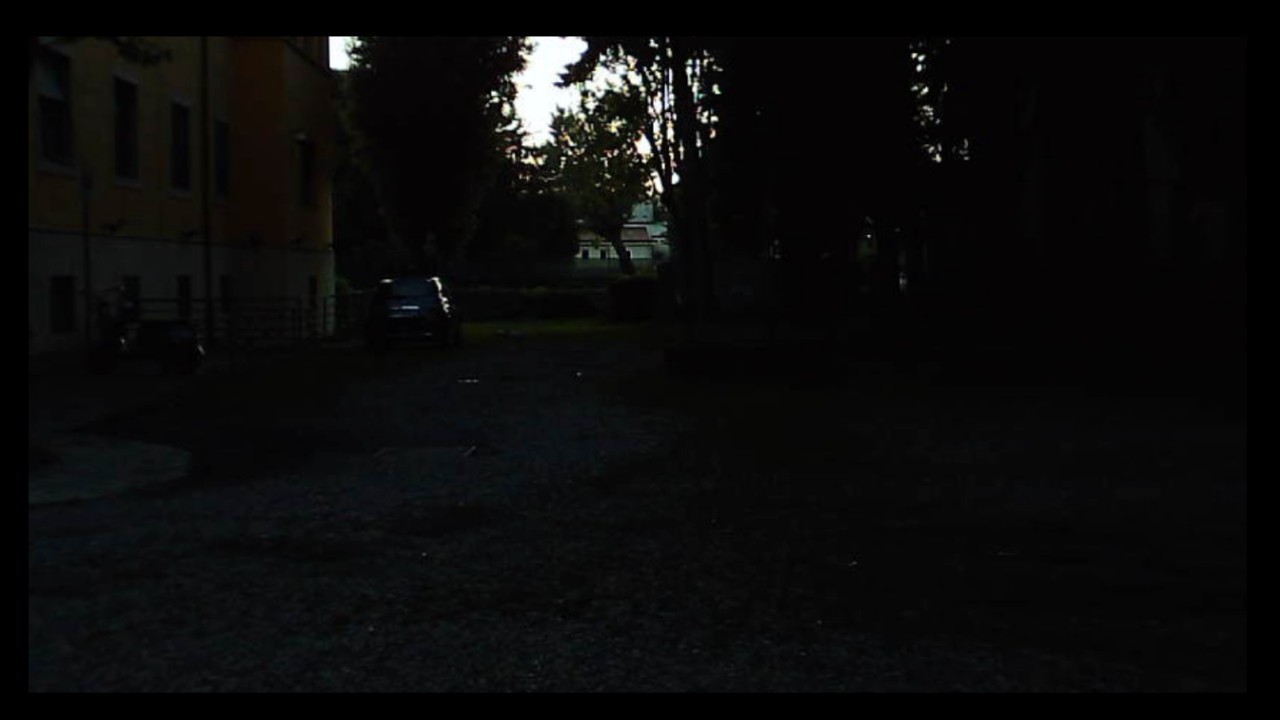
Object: DJI Mini 3

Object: DarwinFPV cineape20